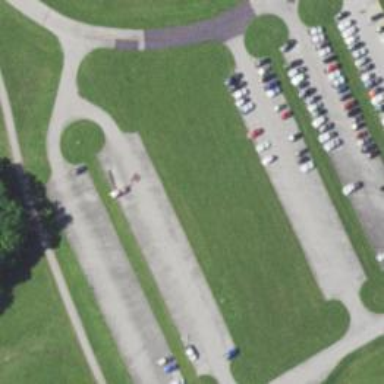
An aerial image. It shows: Paved parking area.